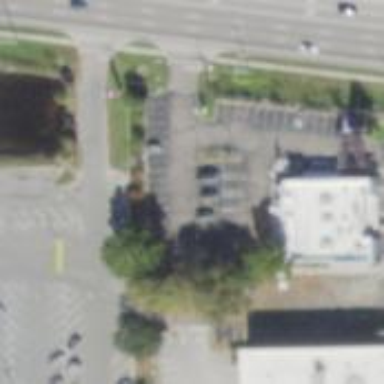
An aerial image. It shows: Parking space.